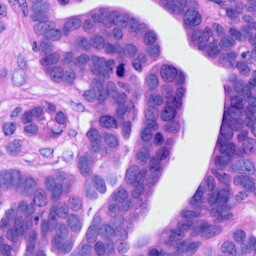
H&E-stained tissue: Ovarian